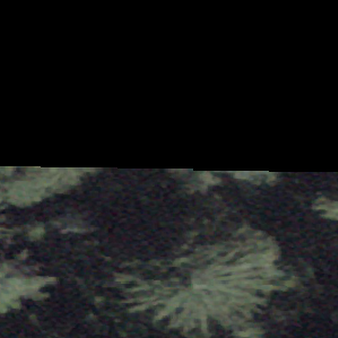
Label: other